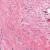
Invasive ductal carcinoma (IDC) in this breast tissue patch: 0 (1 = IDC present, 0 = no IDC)